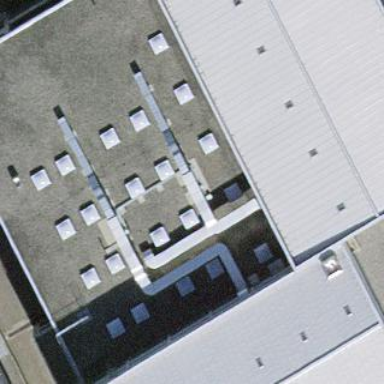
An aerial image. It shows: Public building.